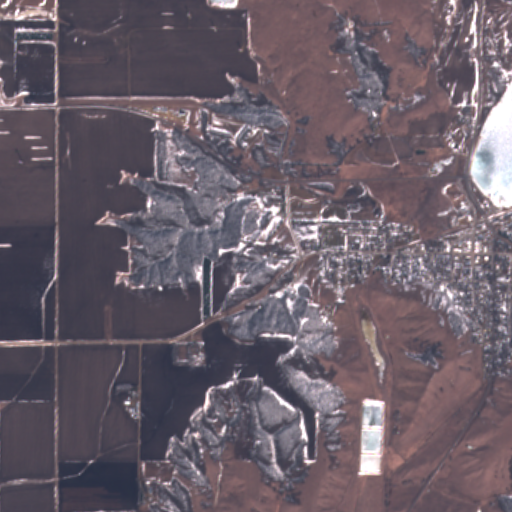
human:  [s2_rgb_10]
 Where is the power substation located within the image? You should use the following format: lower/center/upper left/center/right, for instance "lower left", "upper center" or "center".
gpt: The power substation is located in the center right of the image.
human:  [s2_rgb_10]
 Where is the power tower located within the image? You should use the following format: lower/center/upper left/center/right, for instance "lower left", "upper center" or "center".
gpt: The power tower is located in the center right of the image.
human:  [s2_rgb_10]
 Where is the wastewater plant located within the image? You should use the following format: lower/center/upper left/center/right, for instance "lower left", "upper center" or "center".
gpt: The wastewater plant is located in the lower right of the image.
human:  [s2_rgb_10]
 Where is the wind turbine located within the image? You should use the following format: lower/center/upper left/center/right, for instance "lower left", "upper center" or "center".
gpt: The wind turbine is located in the upper left of the image.
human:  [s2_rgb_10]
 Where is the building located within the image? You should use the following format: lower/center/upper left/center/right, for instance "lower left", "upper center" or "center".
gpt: The building is located in the center right of the image.
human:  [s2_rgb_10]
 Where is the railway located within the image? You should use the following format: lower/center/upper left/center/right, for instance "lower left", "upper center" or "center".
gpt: The railway is located in the right of the image.
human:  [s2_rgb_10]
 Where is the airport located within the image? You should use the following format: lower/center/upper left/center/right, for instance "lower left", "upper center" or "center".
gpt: There is no airport in the image.